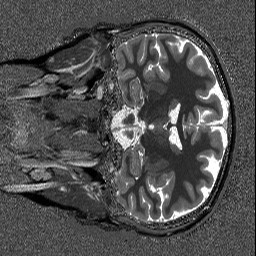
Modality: T1map
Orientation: coronal
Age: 25
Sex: female
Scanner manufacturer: siemens
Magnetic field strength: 3 T
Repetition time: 5 s
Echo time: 0.00298 s